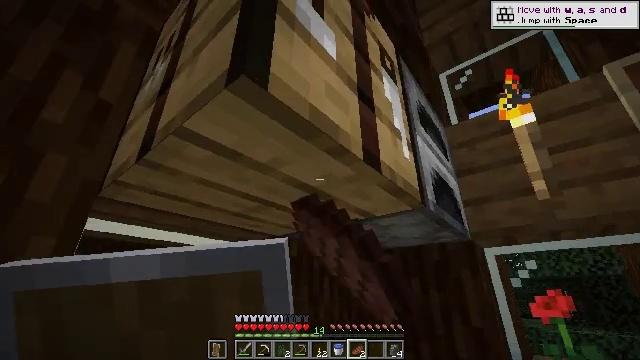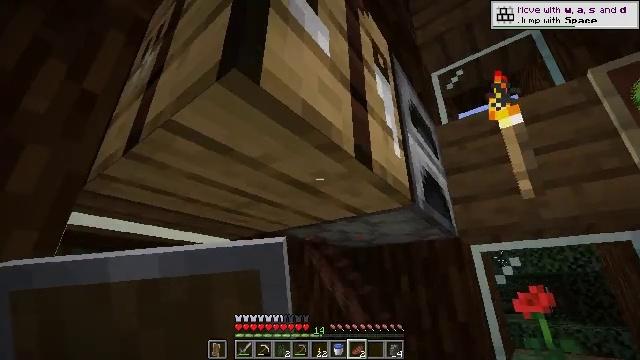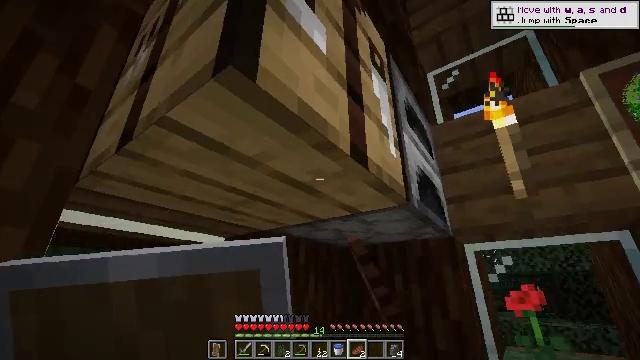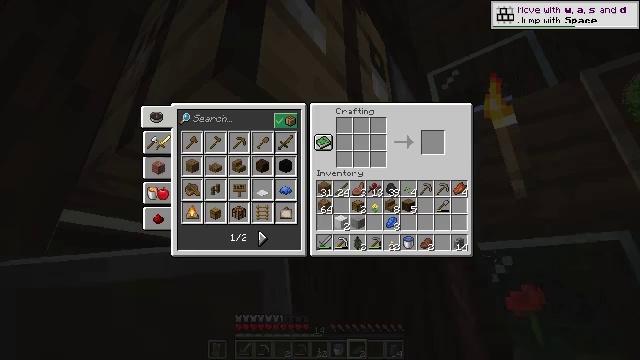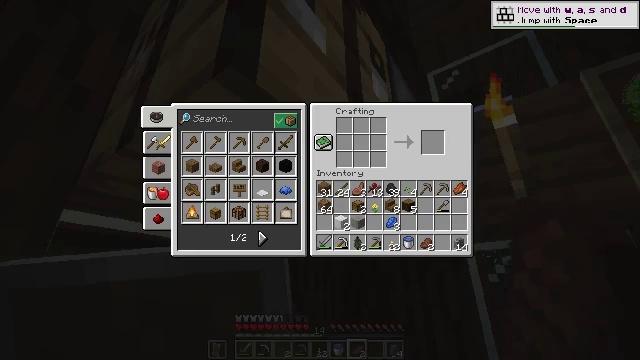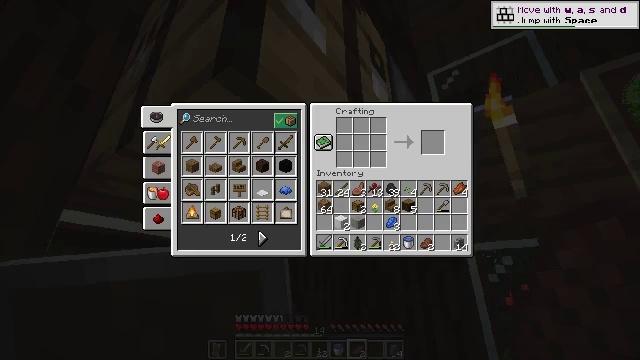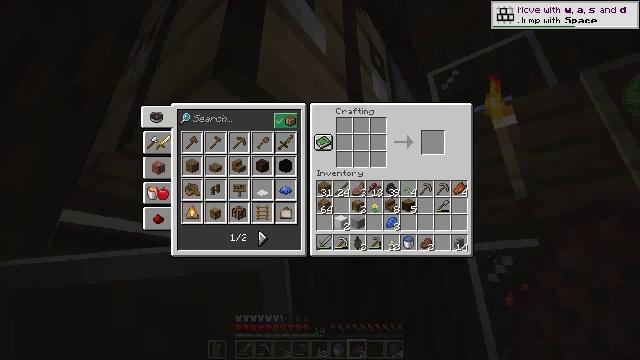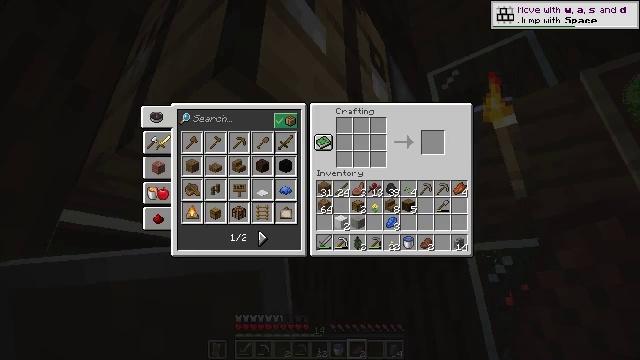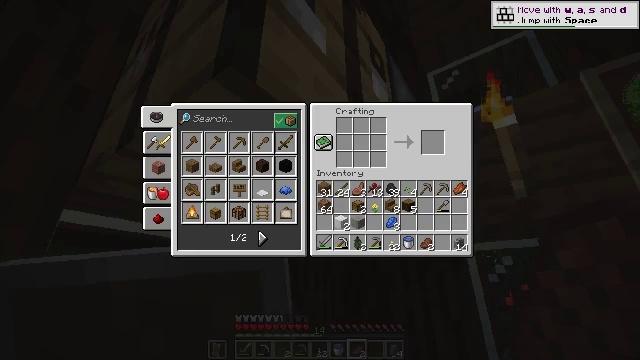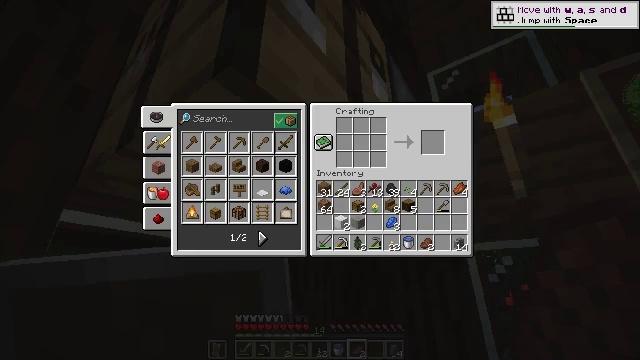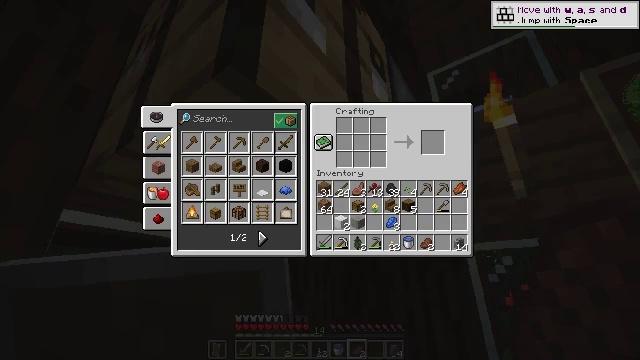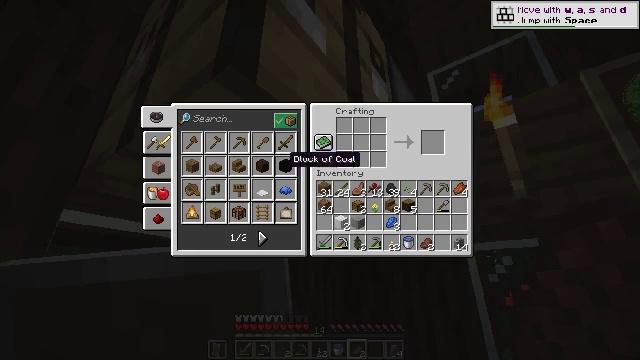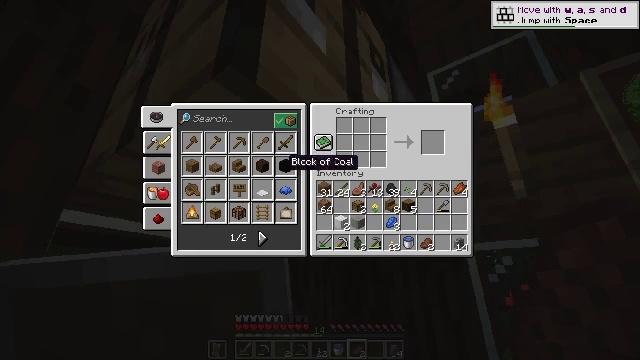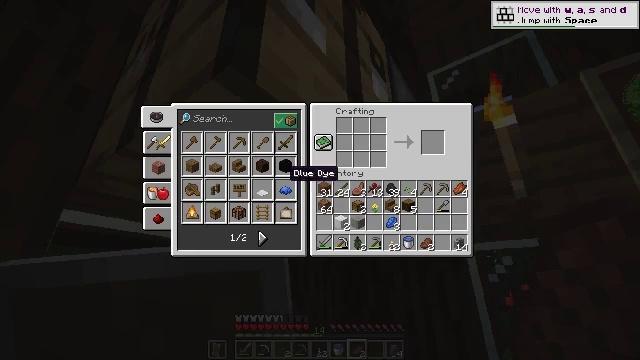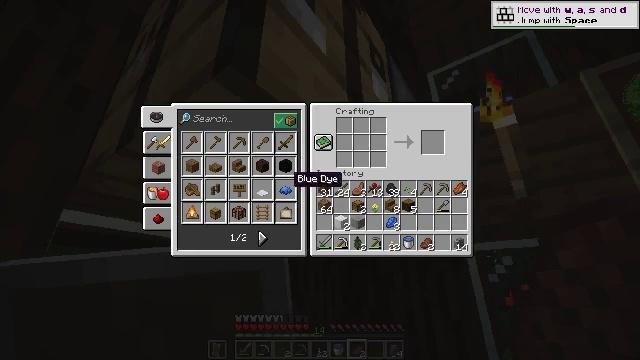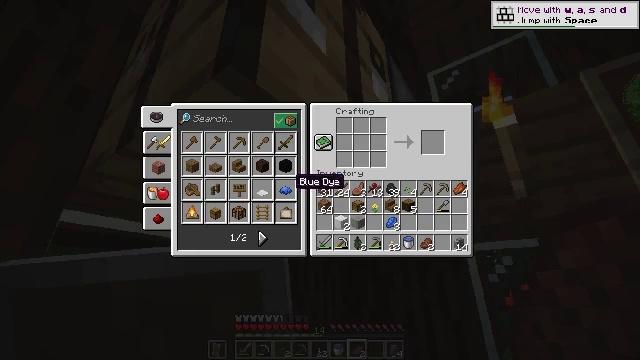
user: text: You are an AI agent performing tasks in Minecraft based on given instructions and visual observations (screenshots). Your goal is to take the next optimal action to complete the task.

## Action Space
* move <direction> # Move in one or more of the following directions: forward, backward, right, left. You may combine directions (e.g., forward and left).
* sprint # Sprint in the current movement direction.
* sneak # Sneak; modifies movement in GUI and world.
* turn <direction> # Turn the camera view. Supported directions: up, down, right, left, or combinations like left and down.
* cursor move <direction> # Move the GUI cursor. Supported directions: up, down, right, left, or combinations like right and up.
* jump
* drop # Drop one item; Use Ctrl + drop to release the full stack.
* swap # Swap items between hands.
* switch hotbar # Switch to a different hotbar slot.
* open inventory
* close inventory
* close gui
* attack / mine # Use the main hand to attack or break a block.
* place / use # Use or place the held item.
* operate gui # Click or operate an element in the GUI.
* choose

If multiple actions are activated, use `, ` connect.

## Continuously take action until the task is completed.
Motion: motion action
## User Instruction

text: Craft some blue dye.
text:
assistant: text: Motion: turn right
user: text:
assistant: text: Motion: turn right
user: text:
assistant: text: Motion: no_op
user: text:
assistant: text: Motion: no_op
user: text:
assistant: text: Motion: no_op
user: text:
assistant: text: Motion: no_op
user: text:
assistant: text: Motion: no_op
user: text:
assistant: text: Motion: no_op
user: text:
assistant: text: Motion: no_op
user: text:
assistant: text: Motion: cursor move up
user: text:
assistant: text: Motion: cursor move left
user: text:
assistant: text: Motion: no_op
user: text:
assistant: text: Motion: cursor move down
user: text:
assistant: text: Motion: no_op
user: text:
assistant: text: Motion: sneak
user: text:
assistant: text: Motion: sneak, operate gui
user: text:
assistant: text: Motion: sneak, operate gui
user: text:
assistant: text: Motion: sneak
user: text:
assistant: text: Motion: sneak, cursor move right
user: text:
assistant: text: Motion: sneak, cursor move right
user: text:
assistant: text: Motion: sneak, cursor move right and up
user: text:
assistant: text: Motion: sneak, cursor move right and up
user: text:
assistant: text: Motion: sneak, cursor move right
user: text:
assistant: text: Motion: sneak, cursor move right
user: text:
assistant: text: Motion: sneak
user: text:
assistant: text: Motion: sneak, operate gui
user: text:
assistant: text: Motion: sneak
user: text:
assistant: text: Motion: sneak
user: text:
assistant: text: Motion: sneak, operate gui
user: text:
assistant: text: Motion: sneak, operate gui